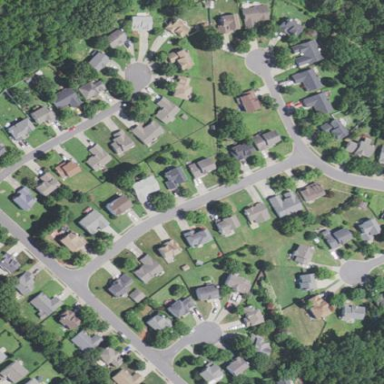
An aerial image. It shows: This residential area consists of single-family homes.